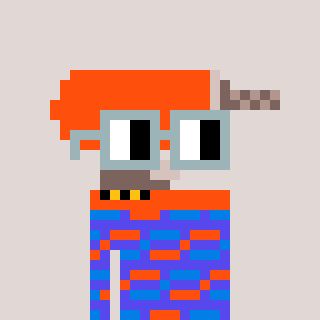
a pixel art character with square dark gray glasses, a drill-shaped head and a computerblue-colored body on a warm background